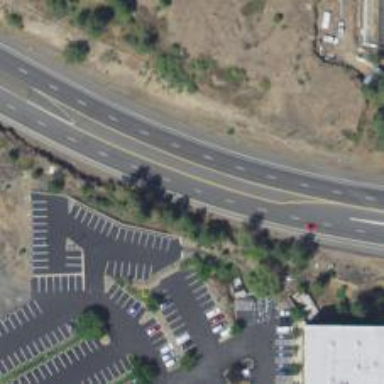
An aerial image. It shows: Secondary road with asphalt surface. This road is designated as expressway.